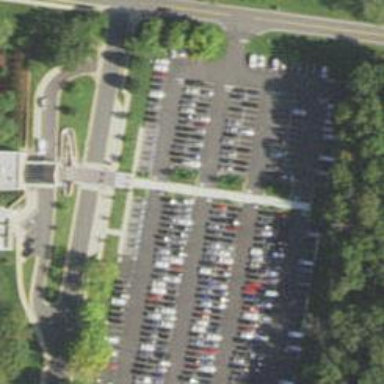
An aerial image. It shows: Parking space is available.